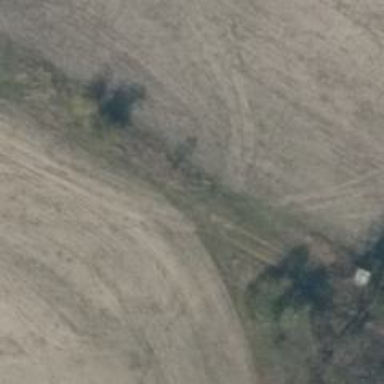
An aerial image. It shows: Grass track road with grade 5 tracktype.